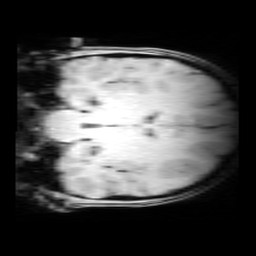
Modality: MP2RAGE
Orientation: coronal
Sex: female
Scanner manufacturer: siemens
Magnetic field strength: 3 T
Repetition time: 5 s
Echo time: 0.00355 s